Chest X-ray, PA view. Patient: 29 years old, sex F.
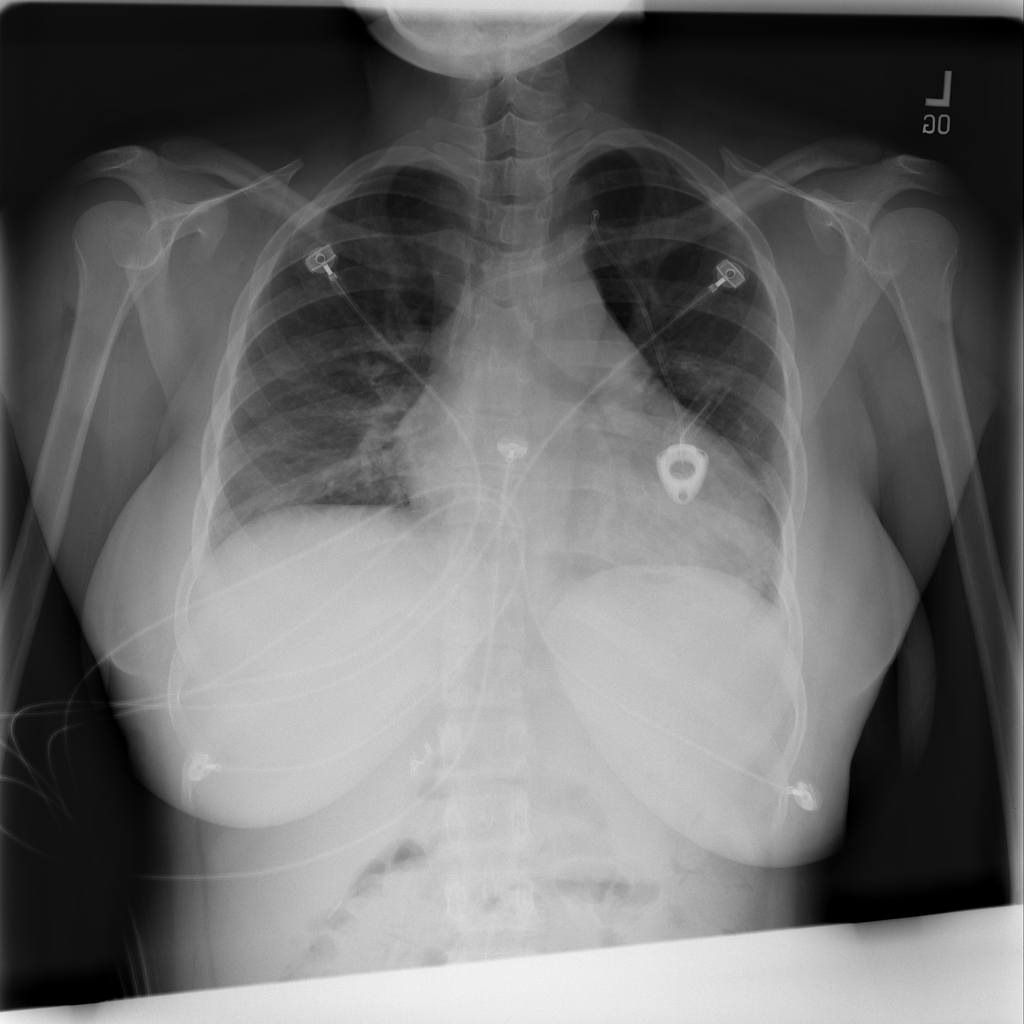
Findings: No Finding